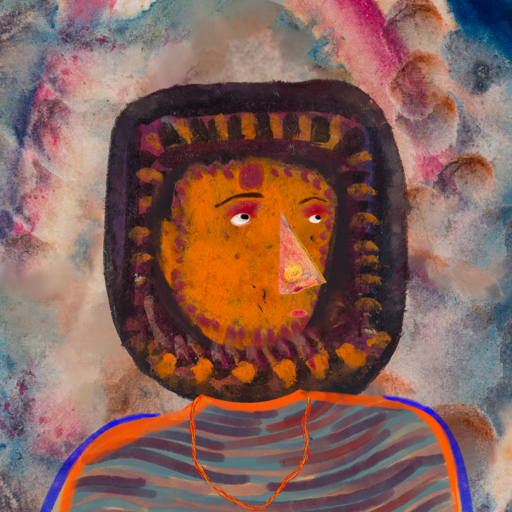
Background: Rupkatha, Head And Neck Side: Doll_w_Hair, Face Side: Irani, Bust: Experience, Hair Side: Blank, Head Accessory: Blank, Second Necklace: Gypsy_Mother_2, Necklace: Blank, Baby: Blank